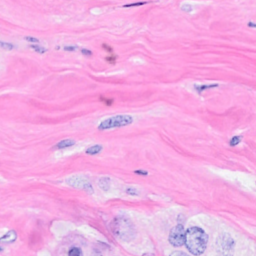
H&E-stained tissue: Breast